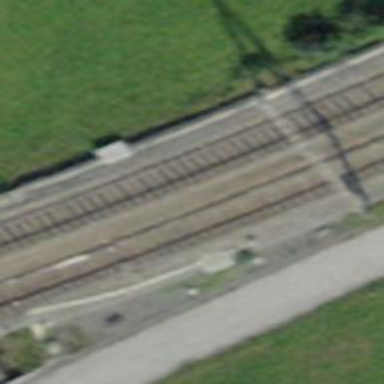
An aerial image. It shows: Railway switch.